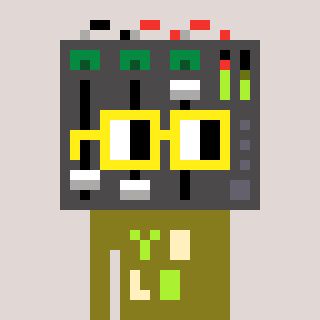
a pixel art character with square yellow glasses, a mixer-shaped head and a gunk-colored body on a warm background